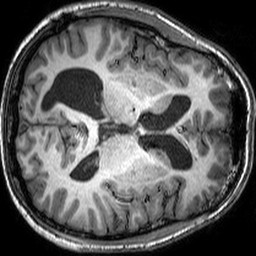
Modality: T1w
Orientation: axial
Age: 23
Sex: male